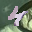
Label: 4